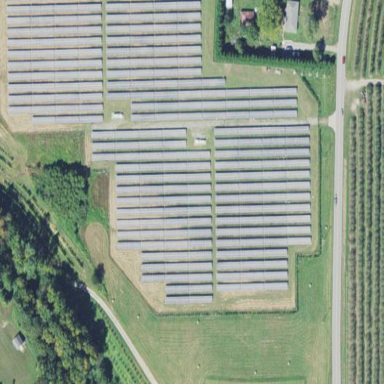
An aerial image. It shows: Solar photovoltaic power plant surrounded by fence.